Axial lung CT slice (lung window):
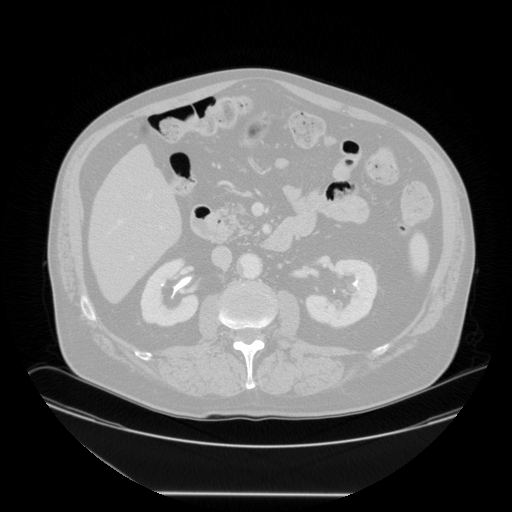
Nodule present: no